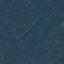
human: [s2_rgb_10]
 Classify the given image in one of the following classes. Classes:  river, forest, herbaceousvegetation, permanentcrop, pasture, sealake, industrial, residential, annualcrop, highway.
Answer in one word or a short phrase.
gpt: Forest